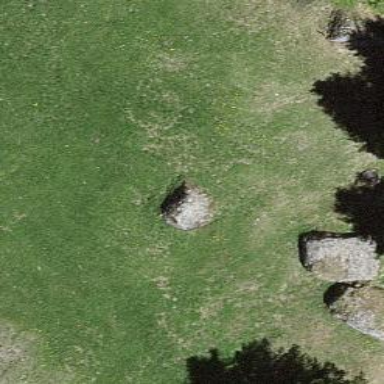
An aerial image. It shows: View of natural rock.